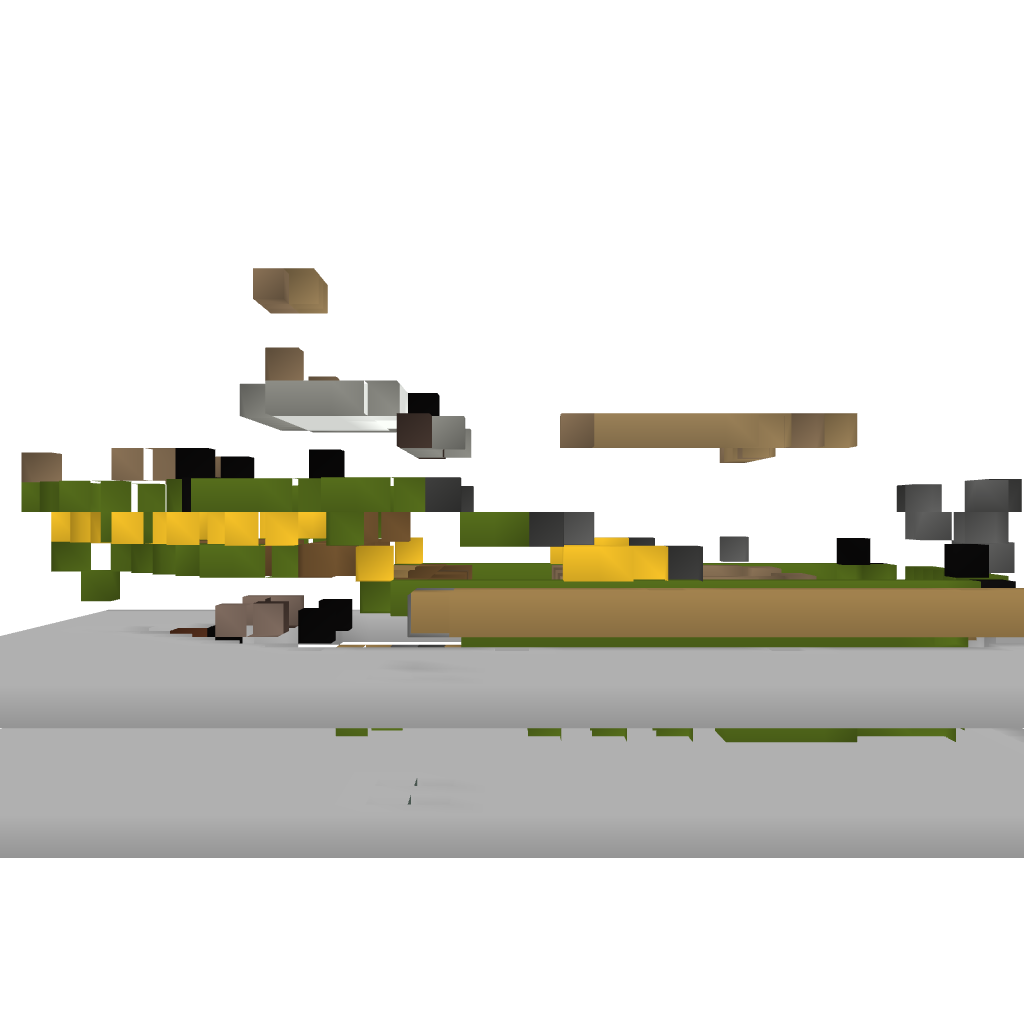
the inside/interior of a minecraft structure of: Fishing boat